Question: ## I used this in maven-compiler-plugin 3.2 and it worked fine, but when I upgraded to 3.3 excludes doesn't longer work. What changed that broke my excluding?

This is a list of my packages. I want to exclude all packages starting with bammerbom.ultimatecore.spongeapi because they are WIP. This worked on maven-compiler-plugin 3.2, but after updating it failes with the stacktrace below. (All errors are there, but it is not a problem because I don't want this packages to be compiled yet.)
'''
<plugin>
<artifactId>maven-compiler-plugin</artifactId>
<version>3.2 (Wanted to update to 3.3)</version>
<configuration>
<source>1.7</source>
<target>1.7</target>
<excludes>
<exclude>bammerbom/ultimatecore/spongeapi/</exclude>
</excludes>
</configuration>
</plugin>
'''
<URL>
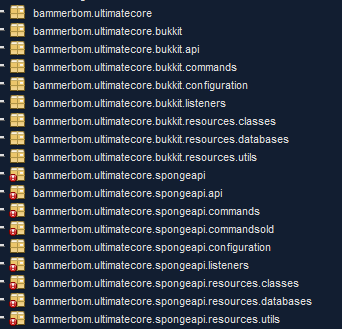
Answer: Try putting some wildcards at the end
'''
<excludes>
<exclude>bammerbom/ultimatecore/spongeapi/**</exclude>
</excludes>
'''
<URL>